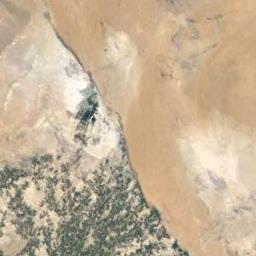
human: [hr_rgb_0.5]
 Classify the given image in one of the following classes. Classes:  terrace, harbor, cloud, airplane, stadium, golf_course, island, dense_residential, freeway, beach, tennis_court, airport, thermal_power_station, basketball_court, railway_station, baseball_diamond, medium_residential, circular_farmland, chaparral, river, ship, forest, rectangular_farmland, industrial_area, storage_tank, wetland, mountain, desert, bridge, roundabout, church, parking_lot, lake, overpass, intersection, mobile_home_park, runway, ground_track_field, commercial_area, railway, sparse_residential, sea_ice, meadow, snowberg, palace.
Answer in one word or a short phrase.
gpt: desert